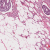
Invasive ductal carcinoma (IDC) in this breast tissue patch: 1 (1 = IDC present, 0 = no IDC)